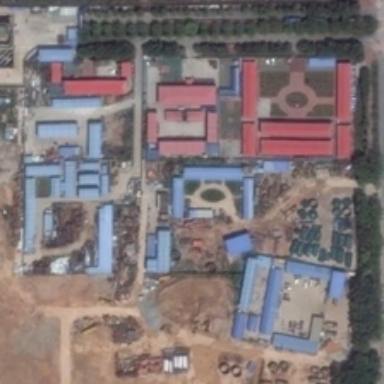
Some buildings and green trees are in an industrial area .